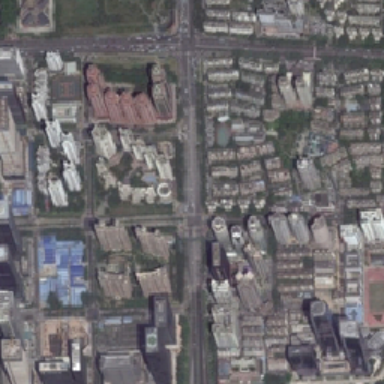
There are two intersections in the middle of the shopping area .